Brain MRI, t2w sequence, axial 2D slice.
Patient: age 42, sex F, weight 95 kg, height 1.95 m
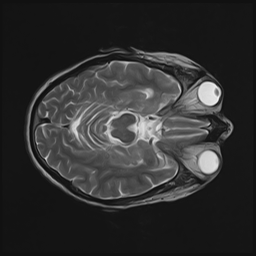